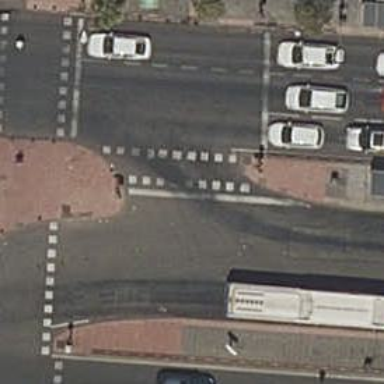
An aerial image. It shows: Crossing with traffic signals.